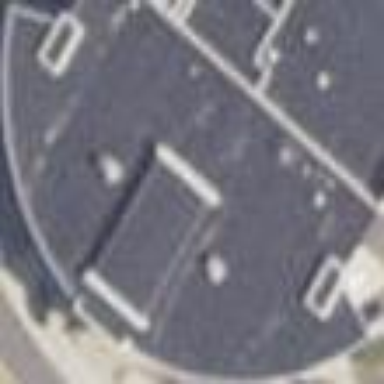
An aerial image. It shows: Commercial building.